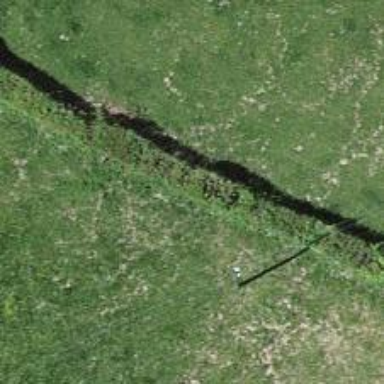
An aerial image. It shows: Minor power line.